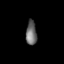
Tissue: lung
Cell type: Epithelial cells
Senescence score: 0.2198
Nuclear area (px): 262
Mean DAPI intensity: 104.901